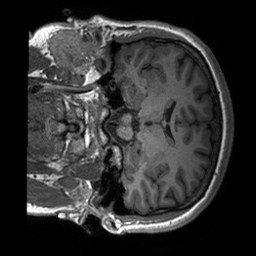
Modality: T1w
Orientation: coronal
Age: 20
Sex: female
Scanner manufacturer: siemens
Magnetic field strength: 3 T
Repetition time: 2.3 s
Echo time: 0.00227 s